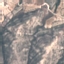
Land use / land cover class: HerbaceousVegetation